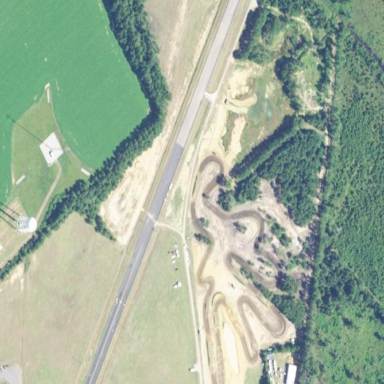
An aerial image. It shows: Sports center focused on motor sports.